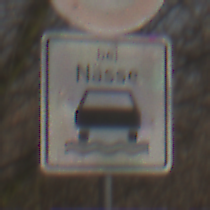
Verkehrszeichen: BeiNaesse
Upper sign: Geschwindigkeit120
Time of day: MorningAfternoon
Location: Outdoor (Nature)
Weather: Clear
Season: Winter
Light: Natural